Question: I am very unexperienced with Android development so I was just messing arround for a bit lately, but I'm getting this weird Null Pointer Exception and I don't know how to deal with it. I'm creating an instance of TextView, find it with the findByID method, and even check if it actually becomes an instance of textview. However, when calling the setText method and setting it to a certain value, I receive a NPE. Anyone who would be able to help me out?

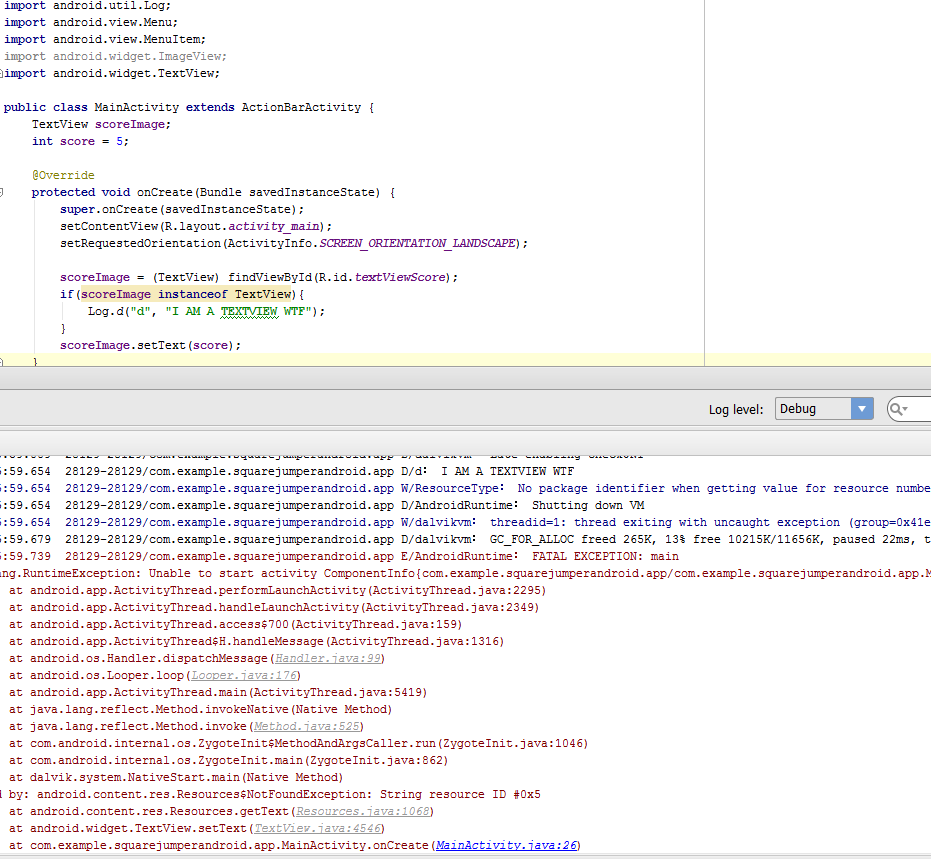
Answer: The problem is that you're setting an 'int' as it was a 'String' to a 'TextView'. The '.setText()' method expects a 'String' to be passed, since you're putting an 'int', it crashes.
Try doing the following:
'''
scoreImage.setText(String.valueOf(score));
'''